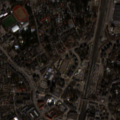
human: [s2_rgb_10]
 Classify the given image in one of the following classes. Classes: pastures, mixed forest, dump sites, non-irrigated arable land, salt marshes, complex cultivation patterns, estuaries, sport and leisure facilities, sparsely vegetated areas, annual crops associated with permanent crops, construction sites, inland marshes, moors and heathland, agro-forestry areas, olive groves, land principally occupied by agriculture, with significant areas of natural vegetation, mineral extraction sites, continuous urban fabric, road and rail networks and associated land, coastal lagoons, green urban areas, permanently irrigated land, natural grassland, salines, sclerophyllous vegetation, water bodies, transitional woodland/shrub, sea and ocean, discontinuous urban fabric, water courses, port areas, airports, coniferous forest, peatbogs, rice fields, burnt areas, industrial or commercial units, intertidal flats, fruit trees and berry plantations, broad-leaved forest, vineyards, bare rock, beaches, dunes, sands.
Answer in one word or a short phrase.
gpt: discontinuous urban fabric, industrial or commercial units